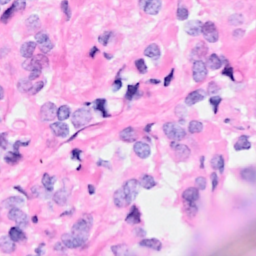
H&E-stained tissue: Breast